Question: After installing the community version of IntelliJ IDEA for windows I go to settings -> plugins -> browse repositories -> manage repositories -> add url
and then I add the url of
<URL>
click ok, but get the error message below.

I tried to look around everywhere but I couldn't find a solution.
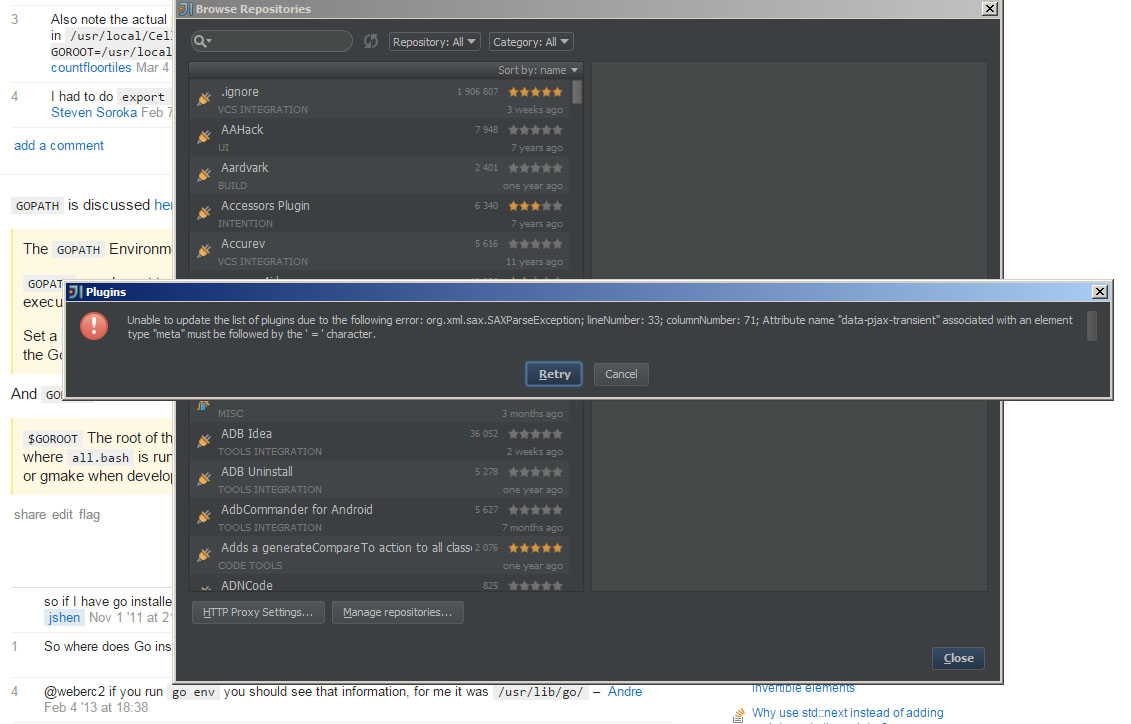
Answer: the plugin is now released in the official plugin repository for plugins so unless you really want to get the bleeding edge versions, I'd recommend you to use those versions.